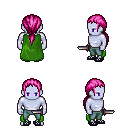
a pixel art fantasy rpg character, male body template, dark elf, purple skin, green cape, teal pants, pink ponytail hairstyle, ghillies, dagger, four views (front, back, left, right), 2x2 character sprite sheet, small pixel art, hard edges, no anti-aliasing